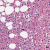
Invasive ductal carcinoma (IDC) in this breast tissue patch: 1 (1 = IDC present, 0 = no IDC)